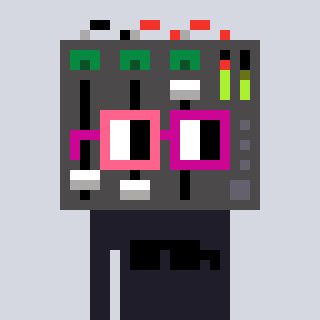
a pixel art character with square pink and red glasses, a mixer-shaped head and a grayscale-colored body on a cool background